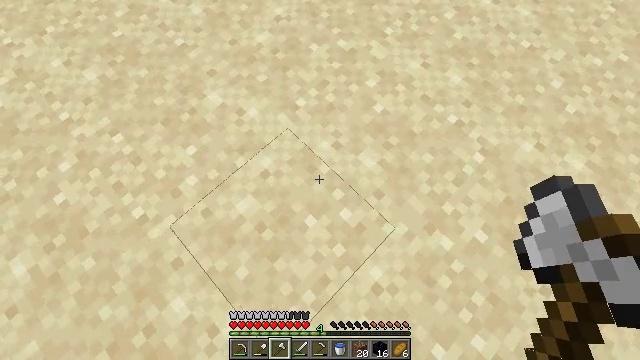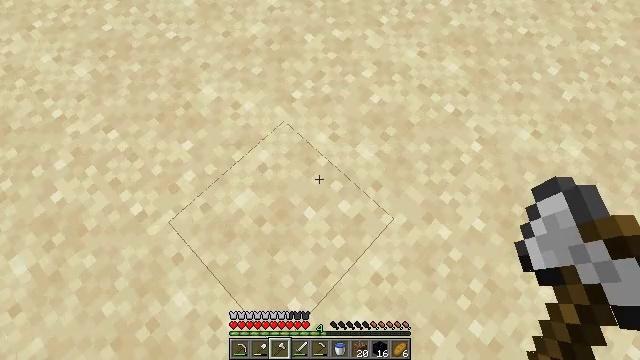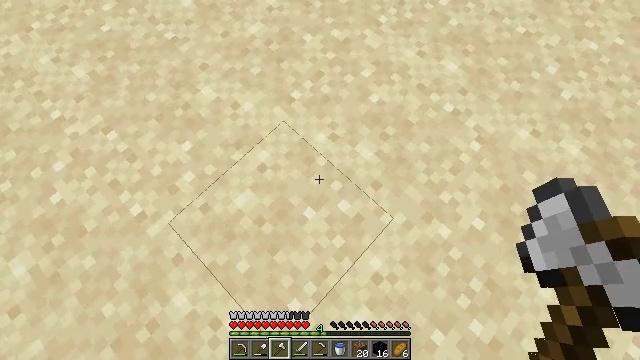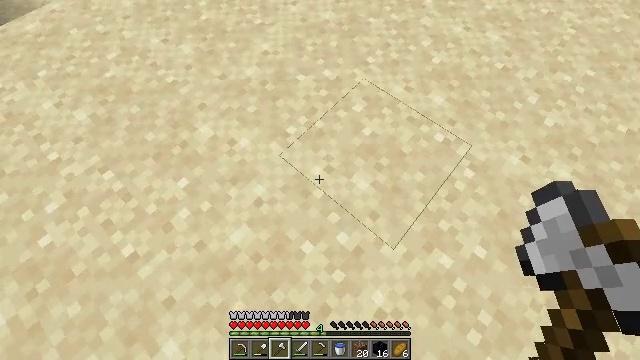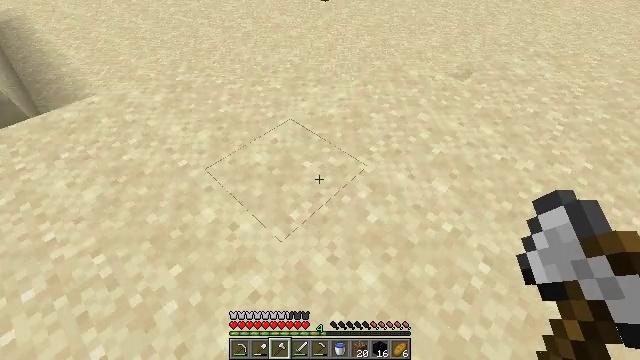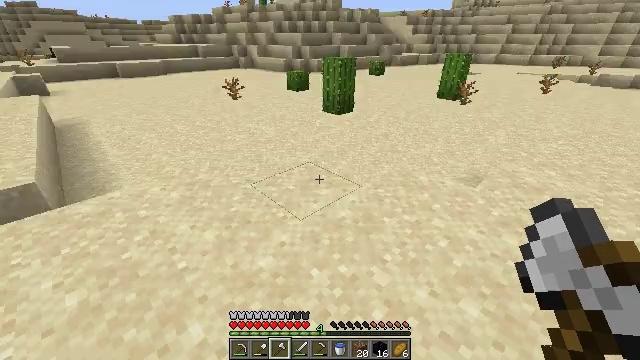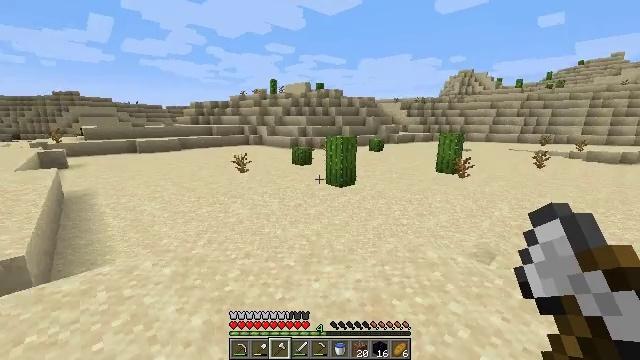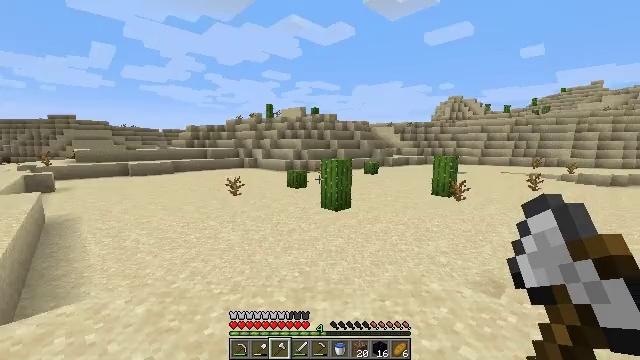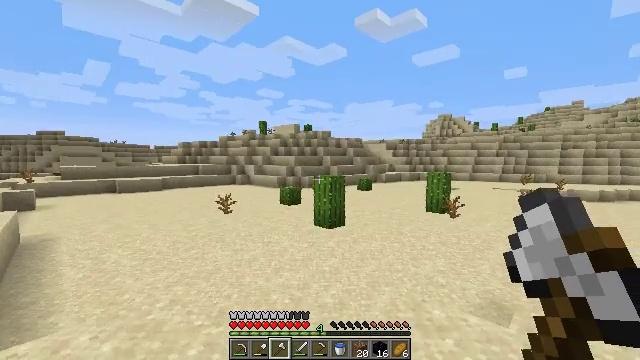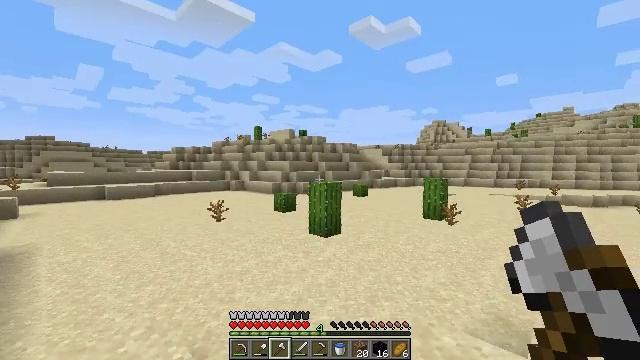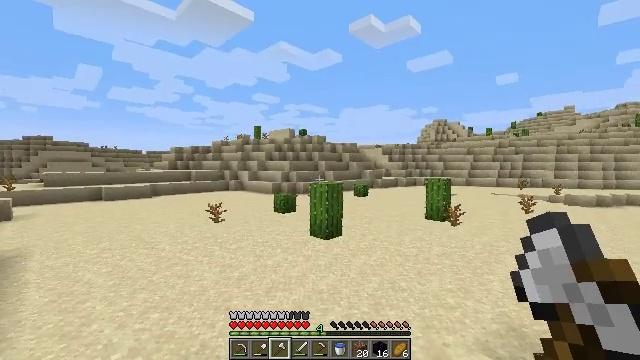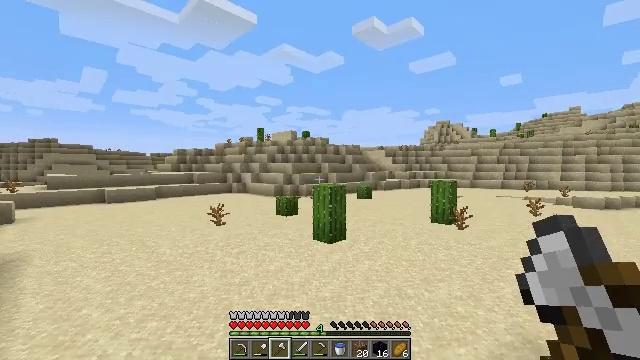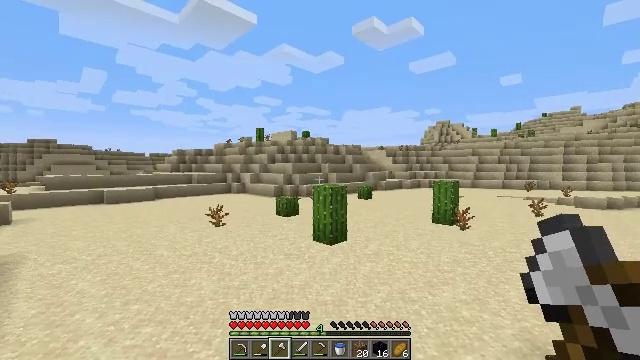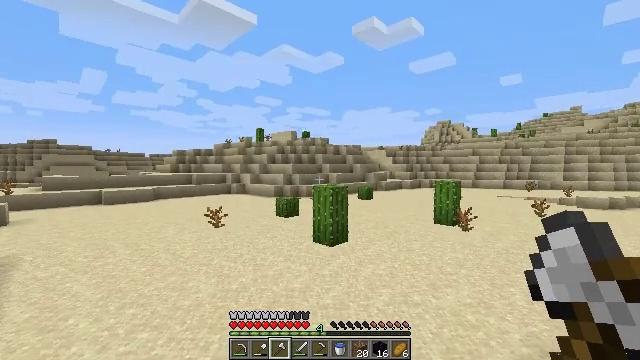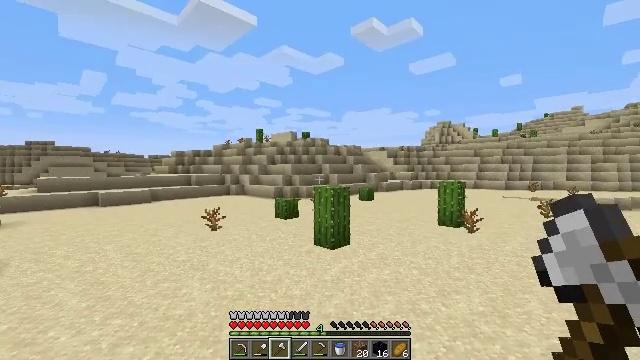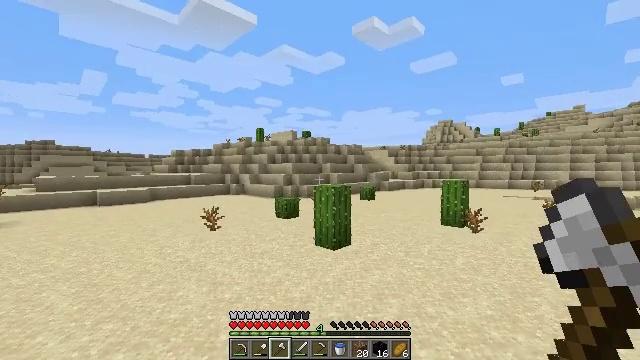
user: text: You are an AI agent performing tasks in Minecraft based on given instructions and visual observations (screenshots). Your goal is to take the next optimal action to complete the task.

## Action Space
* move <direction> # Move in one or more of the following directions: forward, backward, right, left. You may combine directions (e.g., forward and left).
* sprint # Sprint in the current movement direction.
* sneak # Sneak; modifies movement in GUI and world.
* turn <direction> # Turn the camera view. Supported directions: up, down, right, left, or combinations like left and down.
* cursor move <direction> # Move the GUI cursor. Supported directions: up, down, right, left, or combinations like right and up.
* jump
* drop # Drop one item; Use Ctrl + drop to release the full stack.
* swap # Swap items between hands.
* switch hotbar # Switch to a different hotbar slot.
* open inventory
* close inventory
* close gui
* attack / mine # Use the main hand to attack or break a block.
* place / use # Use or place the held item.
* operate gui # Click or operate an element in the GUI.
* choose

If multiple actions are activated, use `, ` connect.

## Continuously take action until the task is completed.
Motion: motion action
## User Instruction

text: Harvest the cactus plant.
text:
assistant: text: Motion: turn right and down
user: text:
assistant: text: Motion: no_op
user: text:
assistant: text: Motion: turn right and up
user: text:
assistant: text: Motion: move forward, turn left and up
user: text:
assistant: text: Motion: move forward, turn left and up
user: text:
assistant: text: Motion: move forward, turn up
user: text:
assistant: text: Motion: move forward, turn right and up
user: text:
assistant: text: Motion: move forward, turn right and up
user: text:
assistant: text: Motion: move forward, turn right and up
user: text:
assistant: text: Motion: move forward
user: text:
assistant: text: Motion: move forward
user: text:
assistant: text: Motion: move forward
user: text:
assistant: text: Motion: move forward
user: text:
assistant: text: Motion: move forward
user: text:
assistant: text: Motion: move forward
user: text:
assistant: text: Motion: move forward, turn left and down
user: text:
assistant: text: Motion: move forward, turn right and down
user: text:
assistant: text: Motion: move forward, turn down
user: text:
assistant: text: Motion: move forward, turn down
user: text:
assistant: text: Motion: move forward
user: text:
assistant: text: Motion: move forward
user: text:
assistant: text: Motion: move forward
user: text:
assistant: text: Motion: move forward
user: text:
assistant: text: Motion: move forward
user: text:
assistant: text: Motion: move forward
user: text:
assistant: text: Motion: move forward
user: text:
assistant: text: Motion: move forward
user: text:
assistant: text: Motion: move forward
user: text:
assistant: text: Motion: move forward
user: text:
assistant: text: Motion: move forward